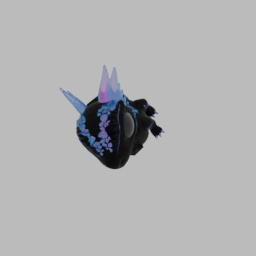
Label: animals